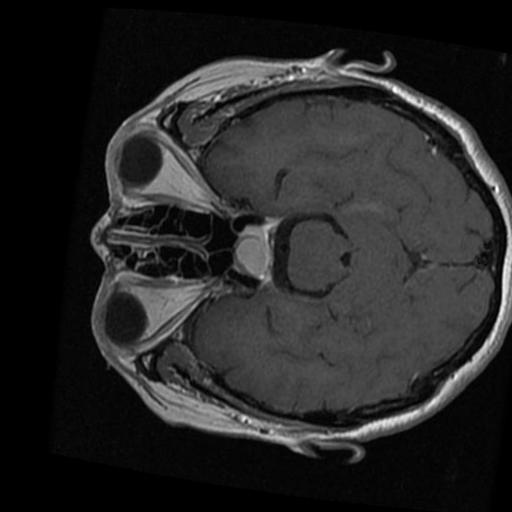
Label: brain_tumor